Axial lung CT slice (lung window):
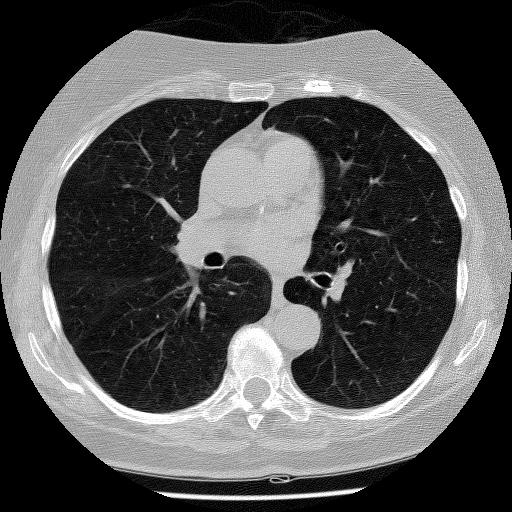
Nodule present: no